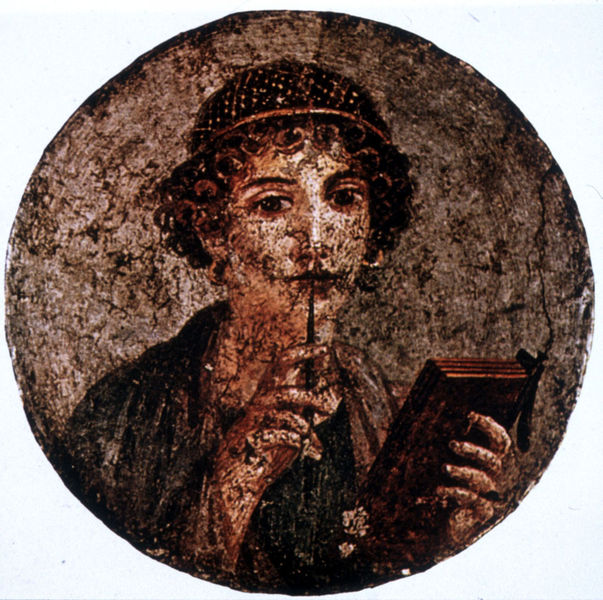
Titel: Porträt einer Frau
Institution: Neapel, Museo Archeologico Nazionale
Schlagwörter: feder, hand, menschen, braun, frau, frisur, hut, nase, augen, gesicht, hände, haare, ohrringe, rund, haarband, wandmalerei, nachdenken, antike, buch, denken, stift, rom, griechisch, römisch, patina, buc, haarnetz, federhalter, dichterin